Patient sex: M
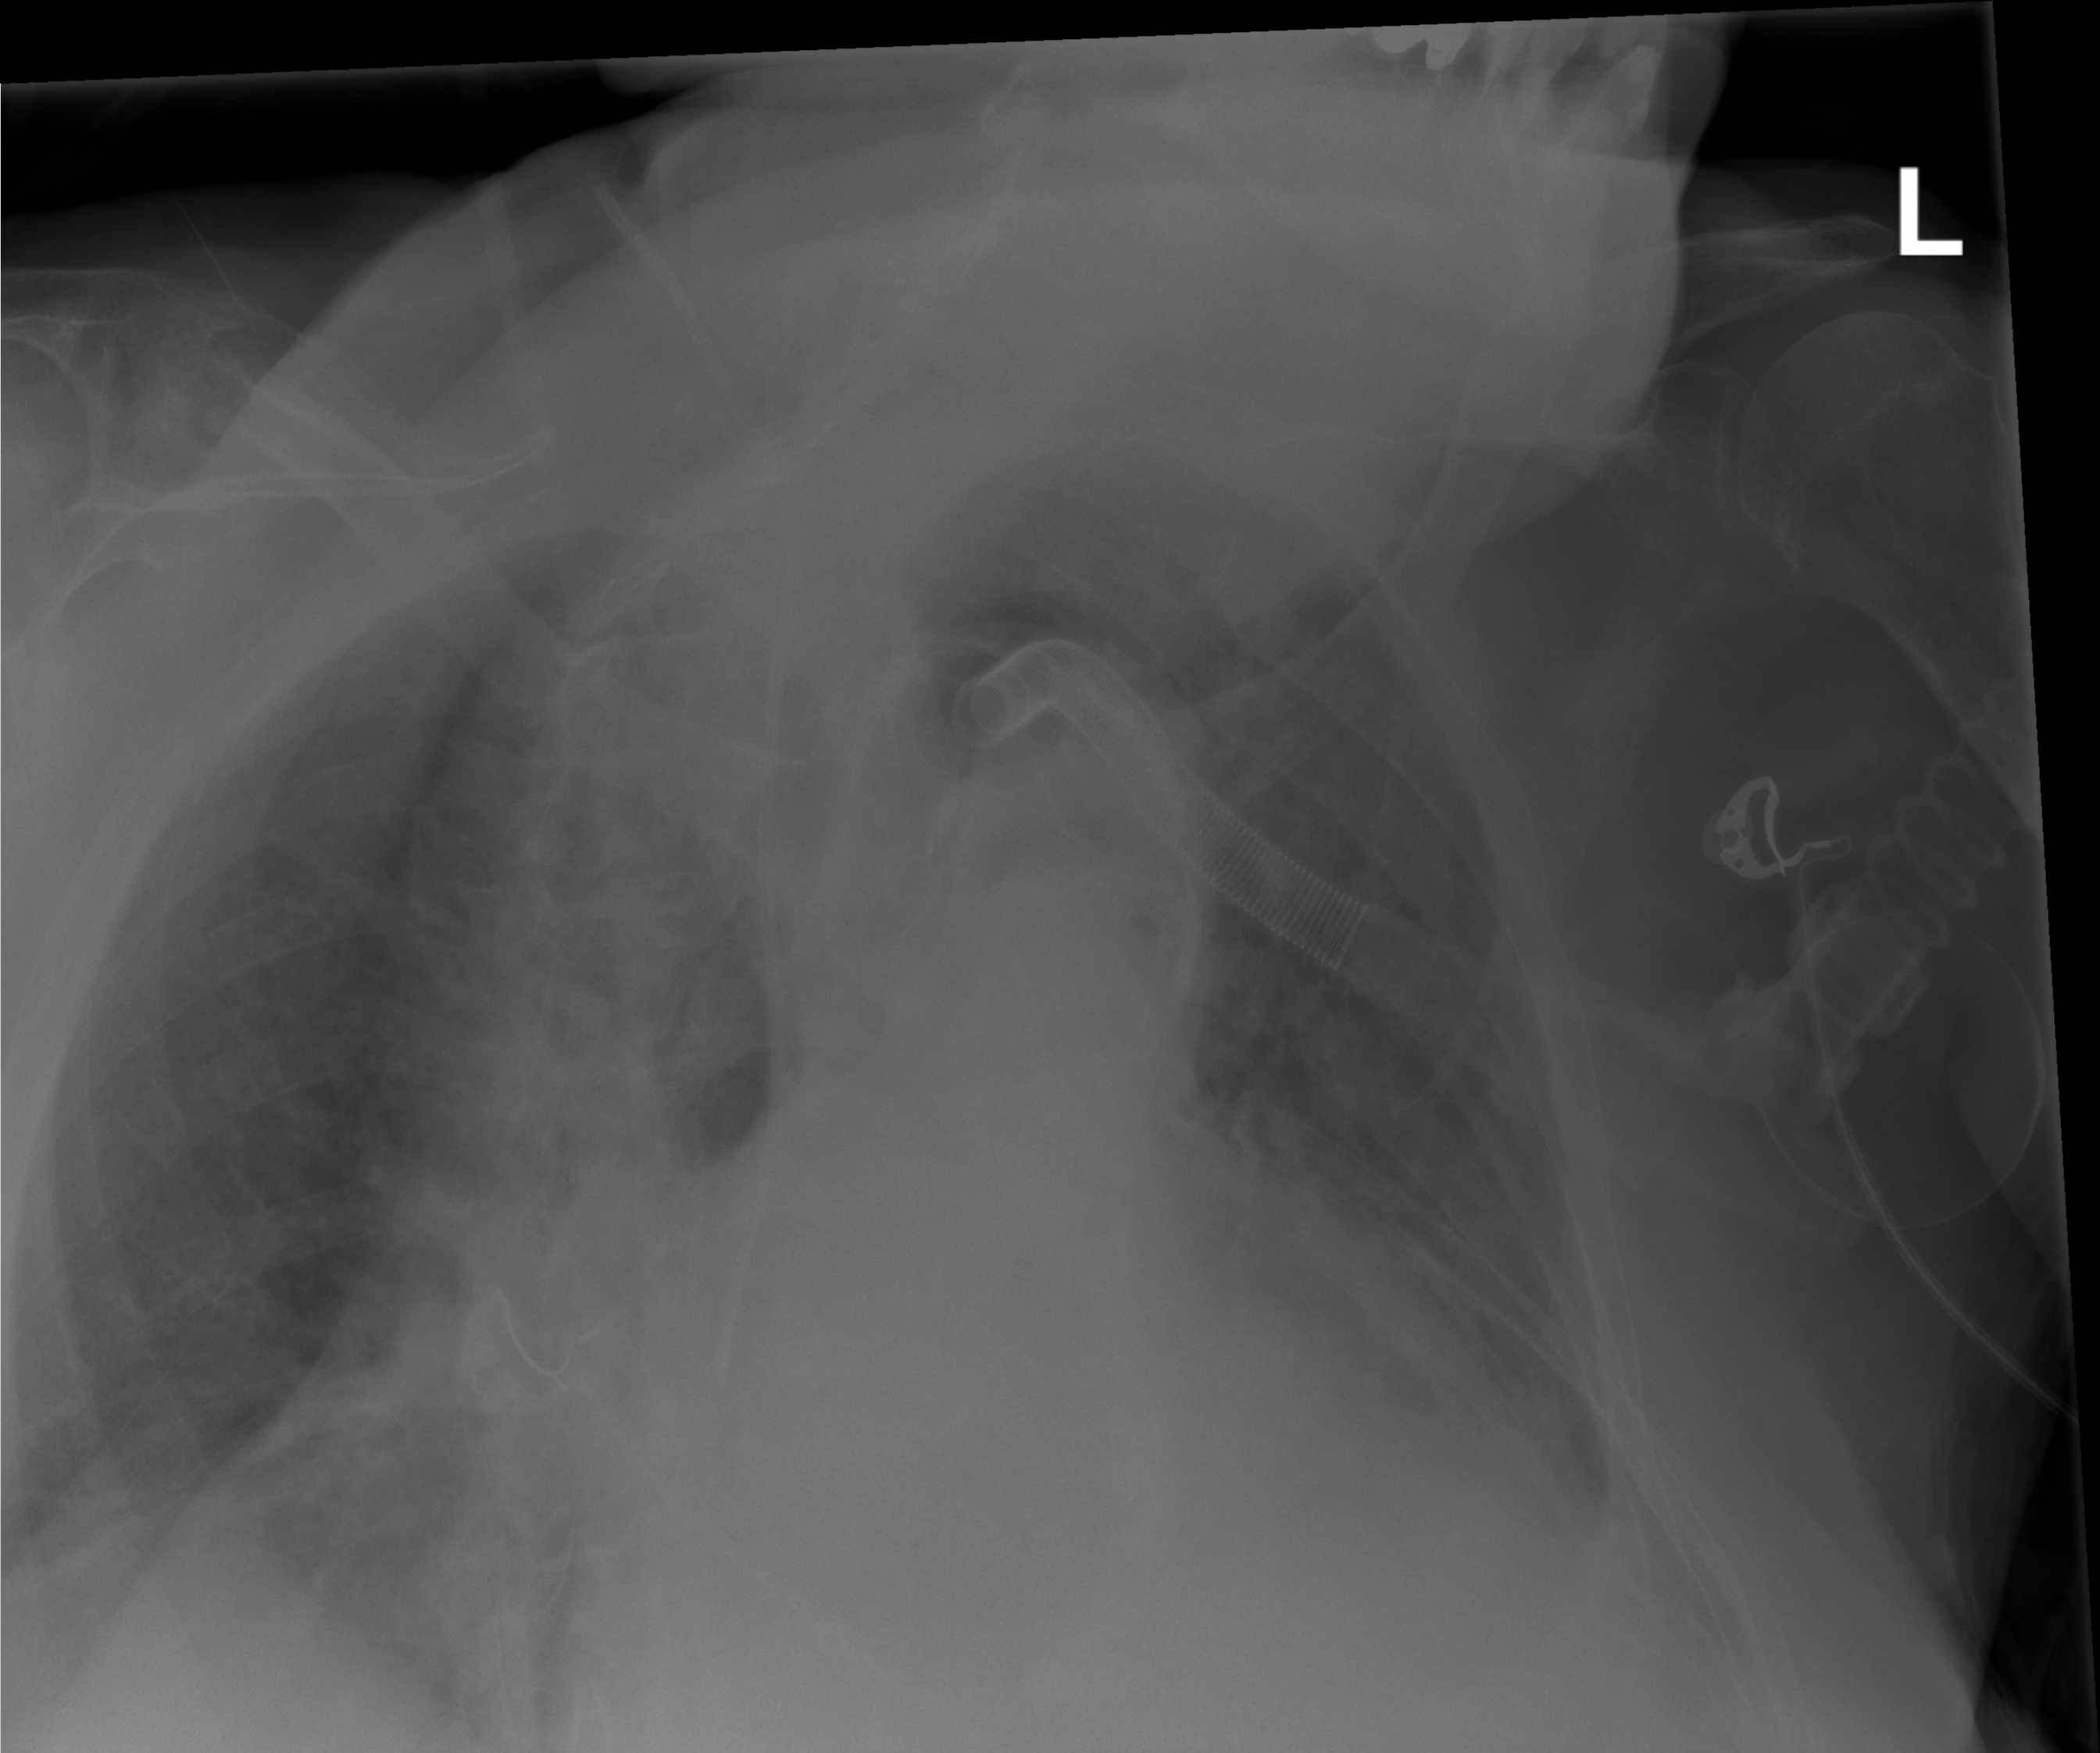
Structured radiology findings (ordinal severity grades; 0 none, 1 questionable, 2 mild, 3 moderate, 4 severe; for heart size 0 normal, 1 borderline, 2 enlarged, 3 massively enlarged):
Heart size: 3
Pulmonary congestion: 2
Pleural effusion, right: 1
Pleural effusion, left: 1
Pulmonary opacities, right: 0
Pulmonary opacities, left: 0
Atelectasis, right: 2
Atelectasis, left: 2